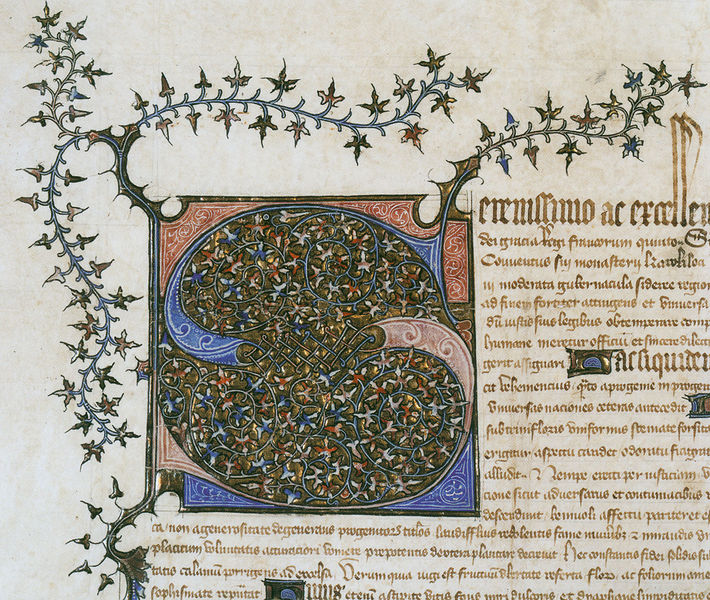
Titel: Gautier, Abt des Zisterzienserklosters von Chaalis, verspricht, Messen für Karl V. abzuhalten
Institution: Paris, Archives nationales
Schlagwörter: blau, laub, grün, ausschnitt, blumen, rot, muster, zweige, gold, ranken, schrift, papier, detail, ornamente, buchstabe, fische, latein, vielheit, hminiatur